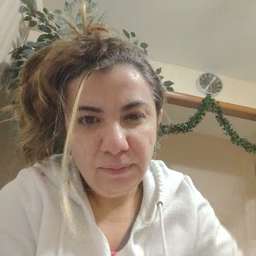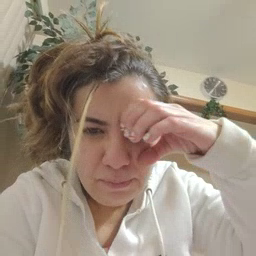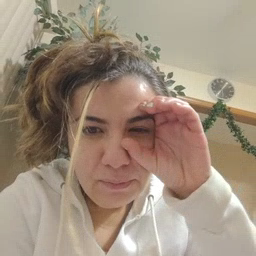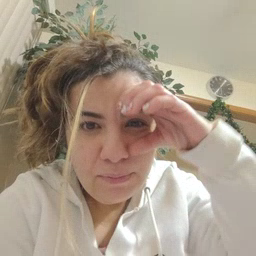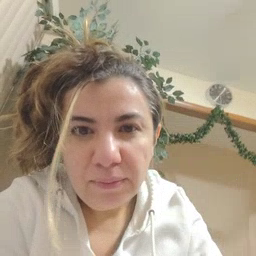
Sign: owl